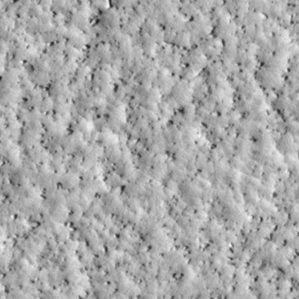
Label: non_frost